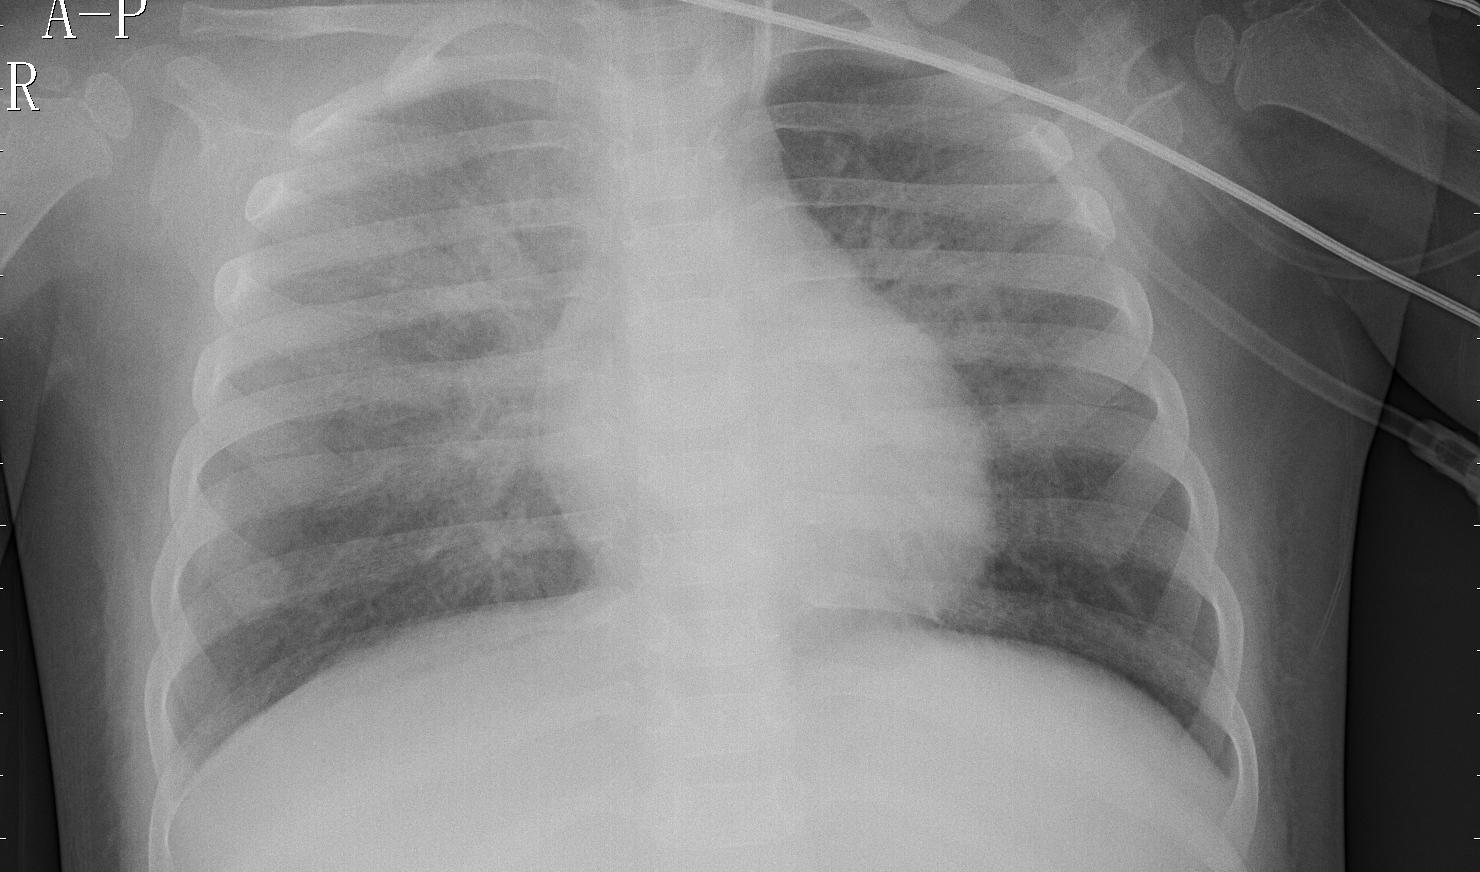
Diagnosis: PNEUMONIA